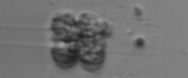
Label: Leptocylindrus_mediterraneus